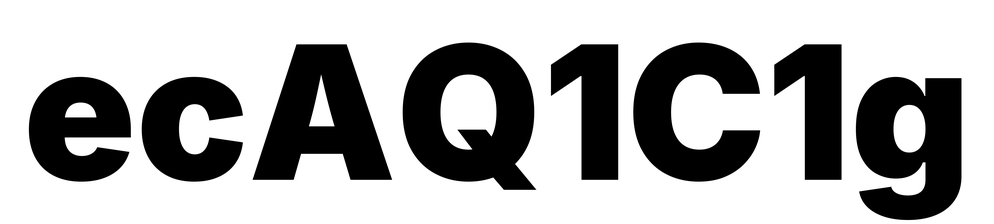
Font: Inter_Black